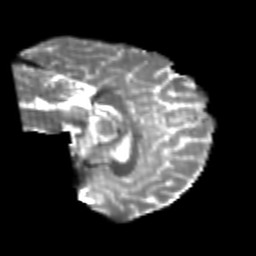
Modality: T2w
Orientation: sagittal
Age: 25
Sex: female
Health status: healthy
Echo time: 0.074 s